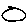
Label: circle